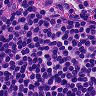
Metastatic tissue present: no